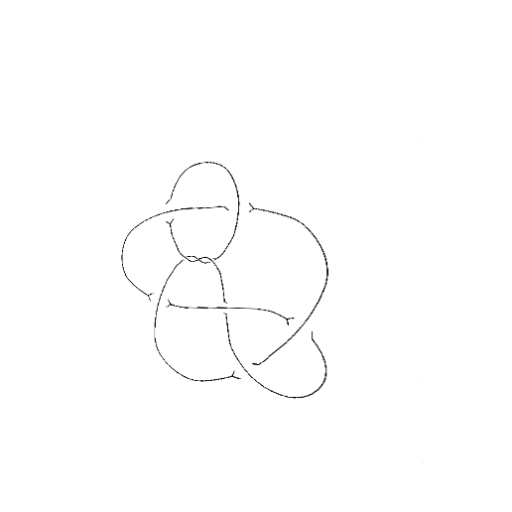
Crossing number: 9